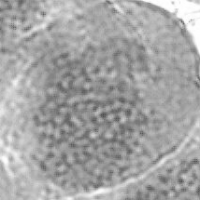
Label: prophase